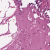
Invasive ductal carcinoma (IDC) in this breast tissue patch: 0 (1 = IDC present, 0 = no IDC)